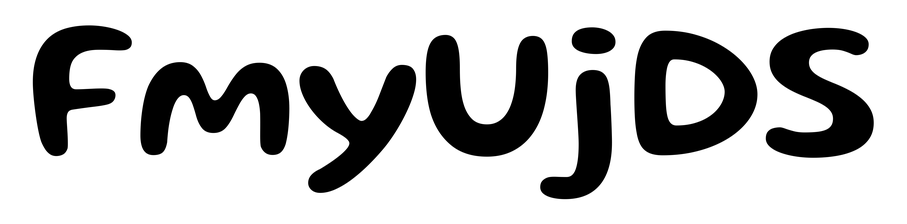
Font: Gluten_Medium